Question: I have two tables which I'm joining into one by this query:
'''
SELECT priorities.zadano, priorities.popis, priorities.deadline, priorities.dokonceno, priorities.priorita, priorities.honorar, priorities.zaplaceno, priorities.client_FK, clients.id, clients.jmeno
FROM priorities, clients, firma
WHERE priorities.client_FK=clients.id
'''
But as you can see in the picture below, it's returning twice the same thing. Why?

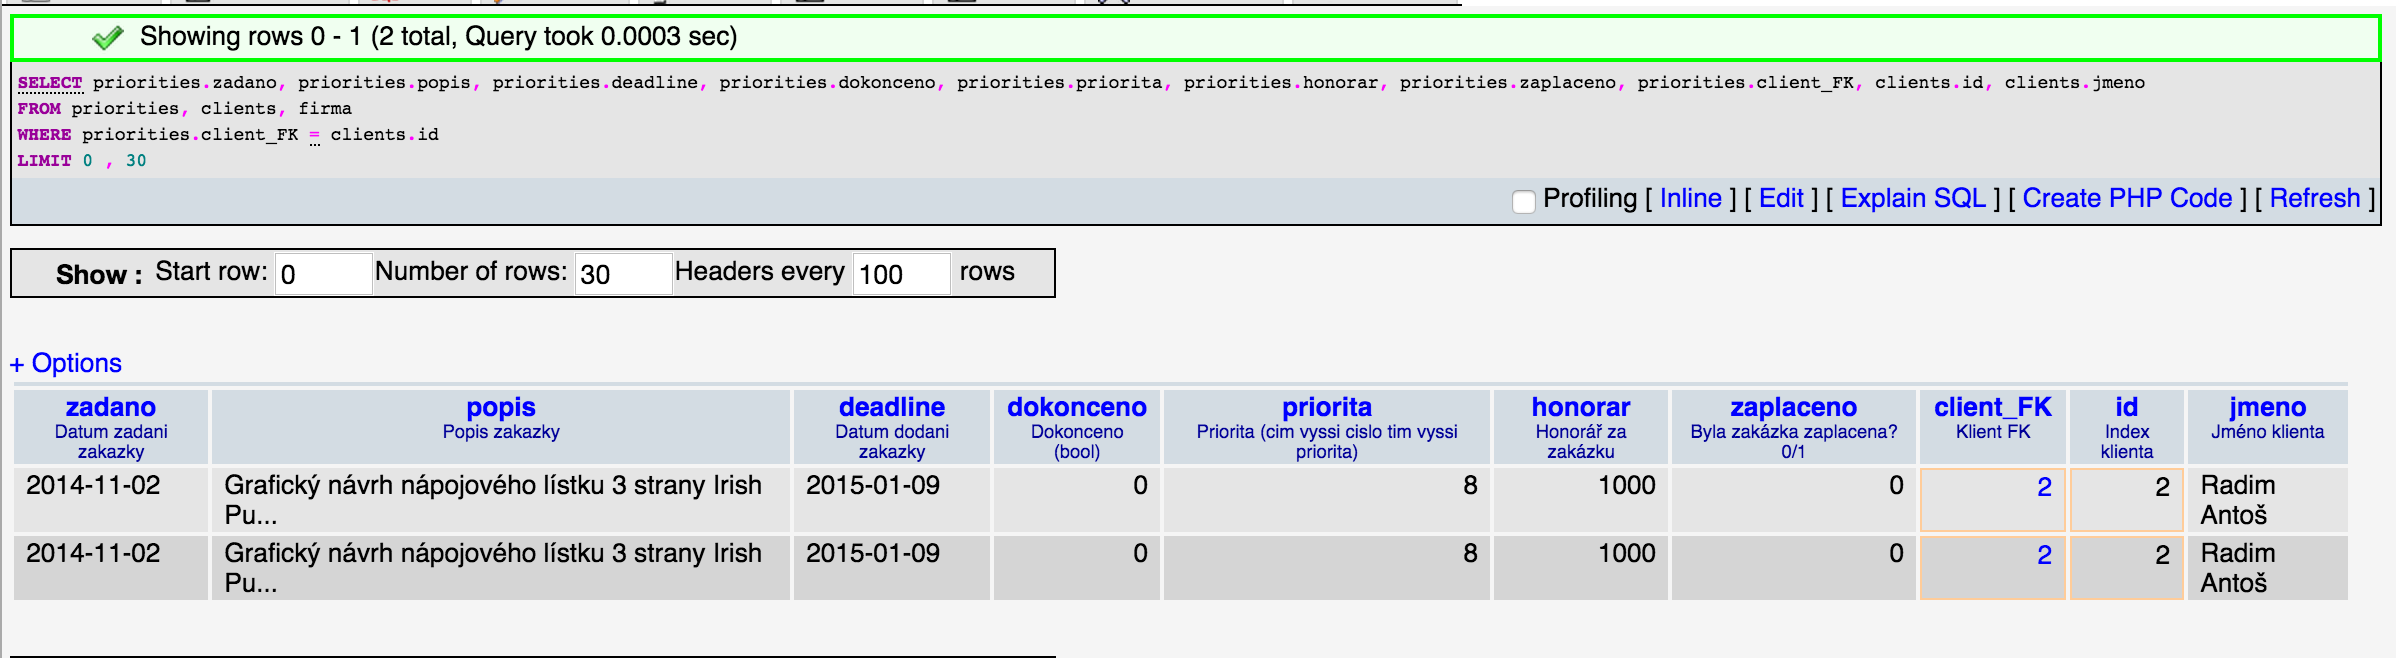
Answer: Remove the firma table and it'll work ok.
'''
SELECT priorities.zadano, priorities.popis, priorities.deadline, priorities.dokonceno, priorities.priorita, priorities.honorar, priorities.zaplaceno, priorities.client_FK, clients.id, clients.jmeno
FROM priorities, clients
WHERE priorities.client_FK=clients.id
'''
You probably have 2 records in that table and it's doing a natural join on it.